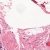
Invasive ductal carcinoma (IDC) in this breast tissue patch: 0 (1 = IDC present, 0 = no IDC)